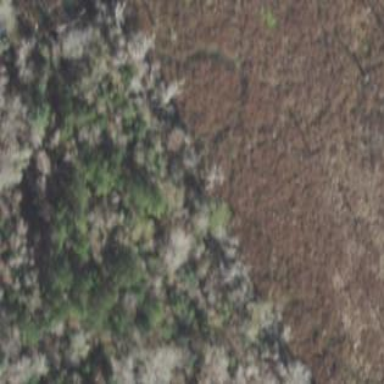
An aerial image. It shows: Mixed woodland area with various types of leaves.